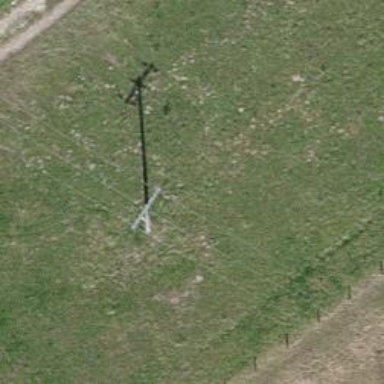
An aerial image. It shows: Minor power line with 3 cables.